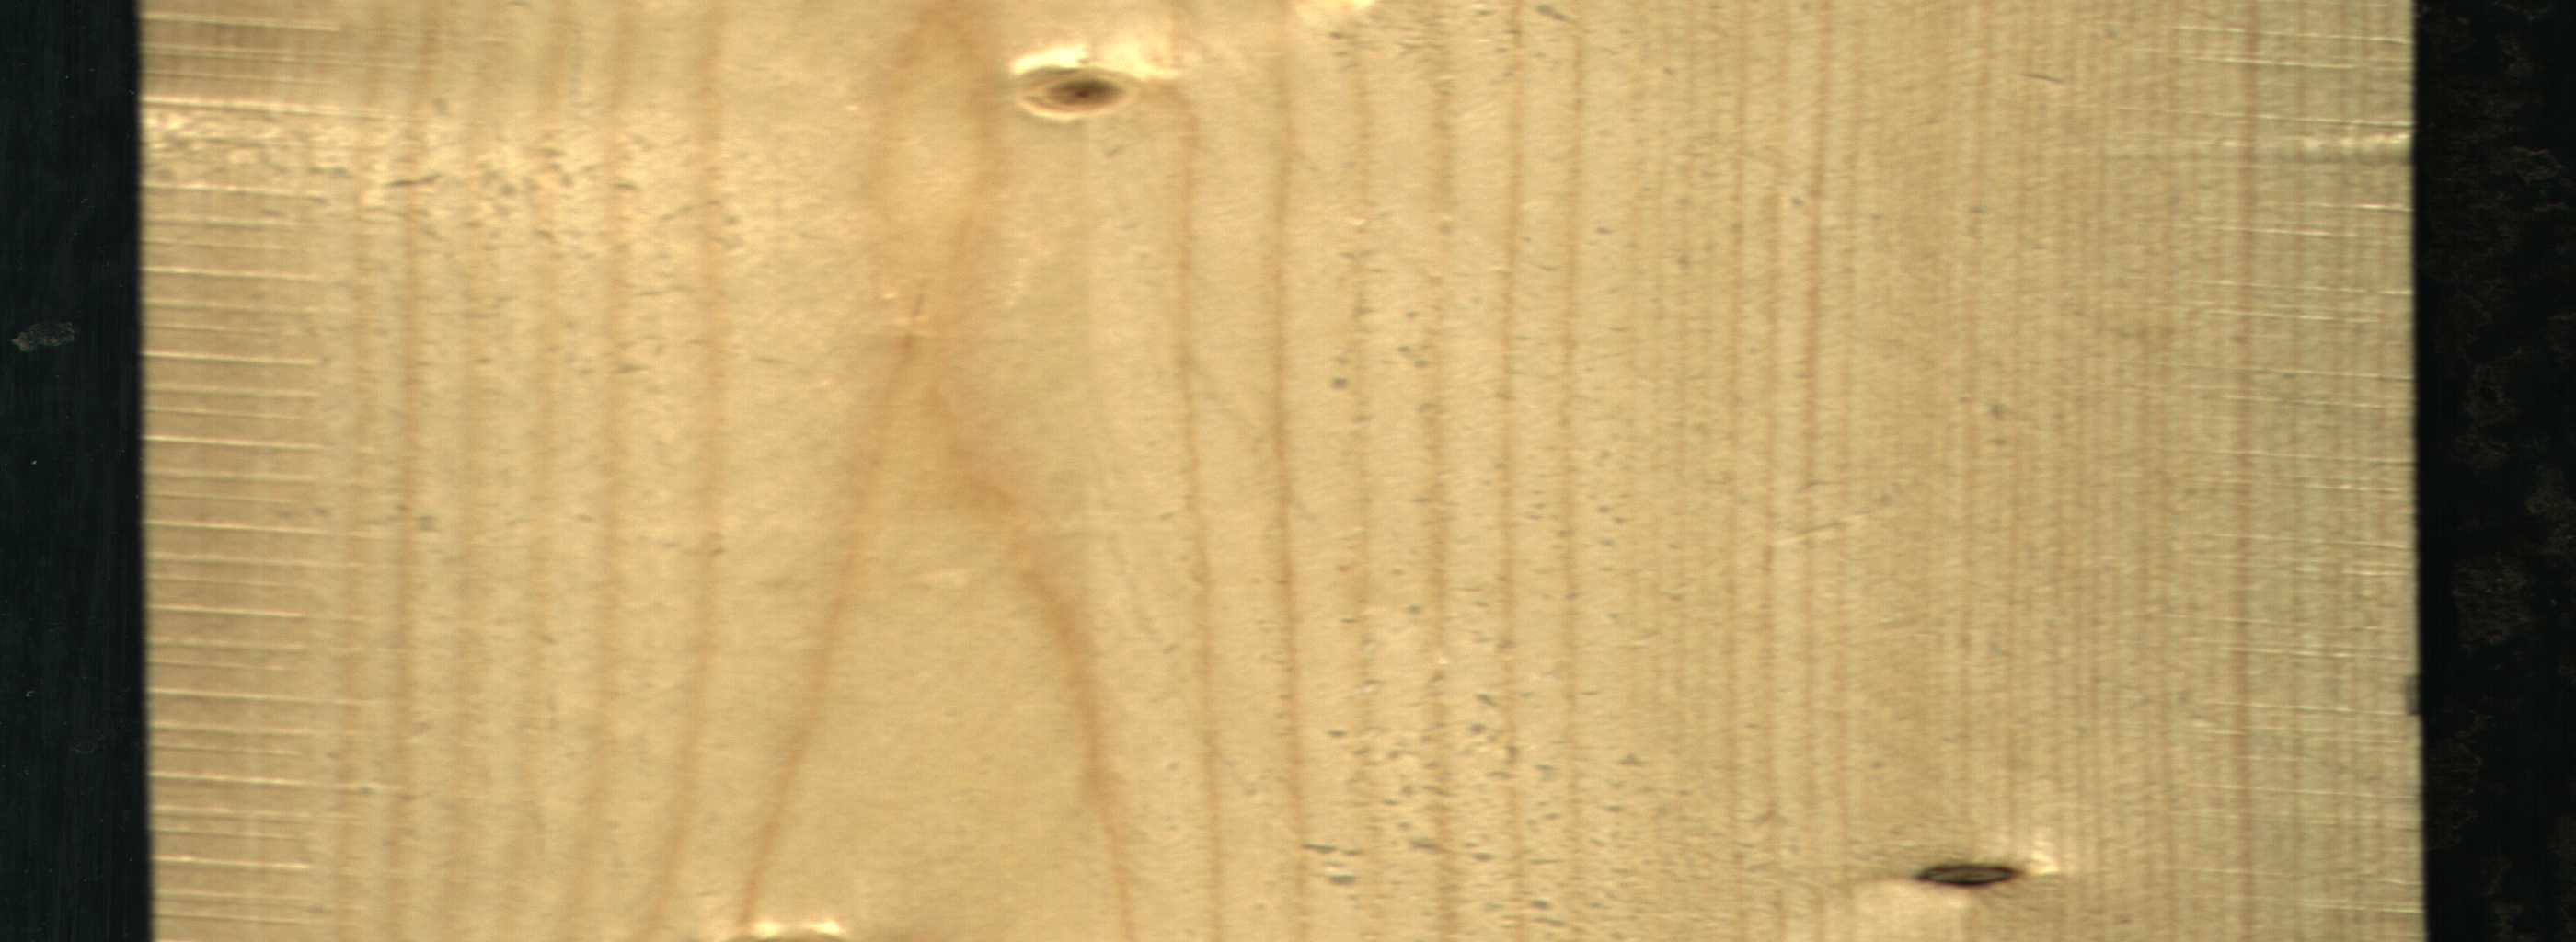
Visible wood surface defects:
Dead_Knot
Live_Knot